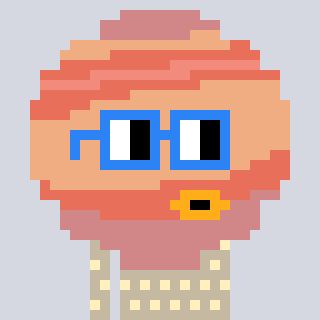
a pixel art character with square blue glasses, a jupiter-shaped head and a bege-colored body on a cool background